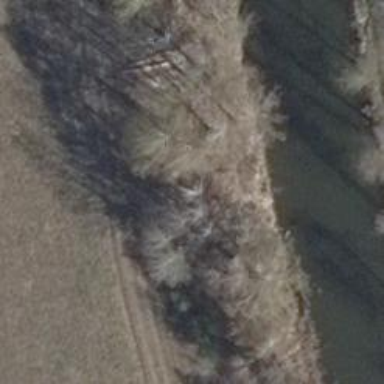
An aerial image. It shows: Row of trees in natural setting.